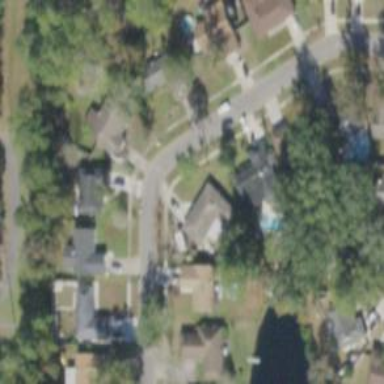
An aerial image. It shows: Residential road.